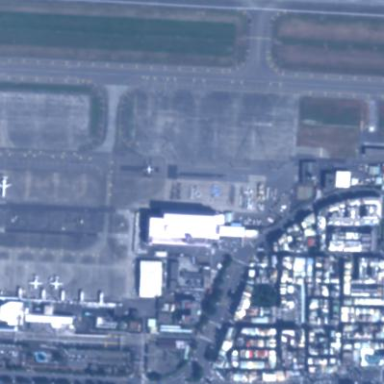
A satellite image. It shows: Apron at the airport.